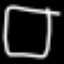
Label: square